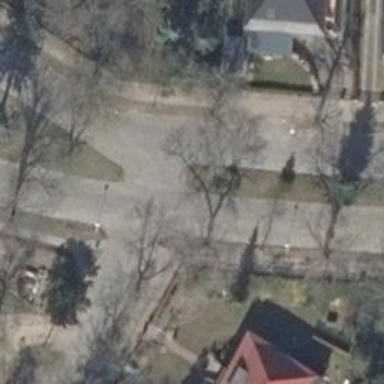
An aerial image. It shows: Residential road with sidewalk on the left side.